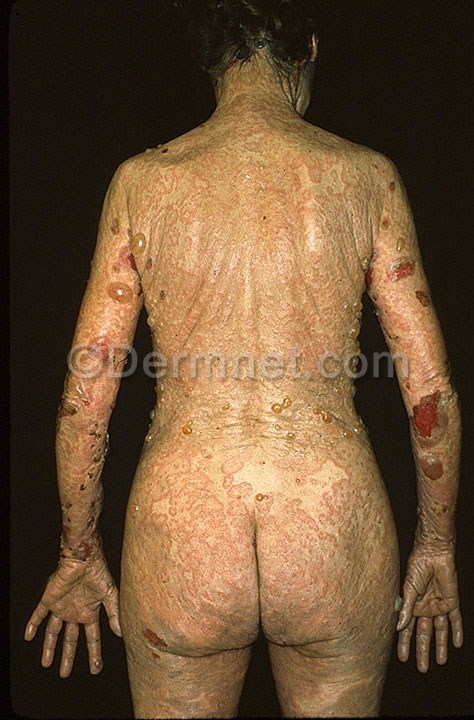
Disease: Bullous Disease Photos